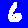
Digit: 6